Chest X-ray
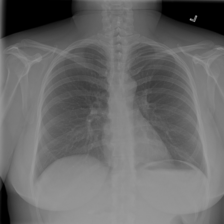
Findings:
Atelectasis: negative
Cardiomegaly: negative
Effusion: negative
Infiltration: negative
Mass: negative
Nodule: negative
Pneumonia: negative
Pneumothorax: negative
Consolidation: negative
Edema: negative
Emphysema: negative
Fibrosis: negative
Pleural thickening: negative
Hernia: negative